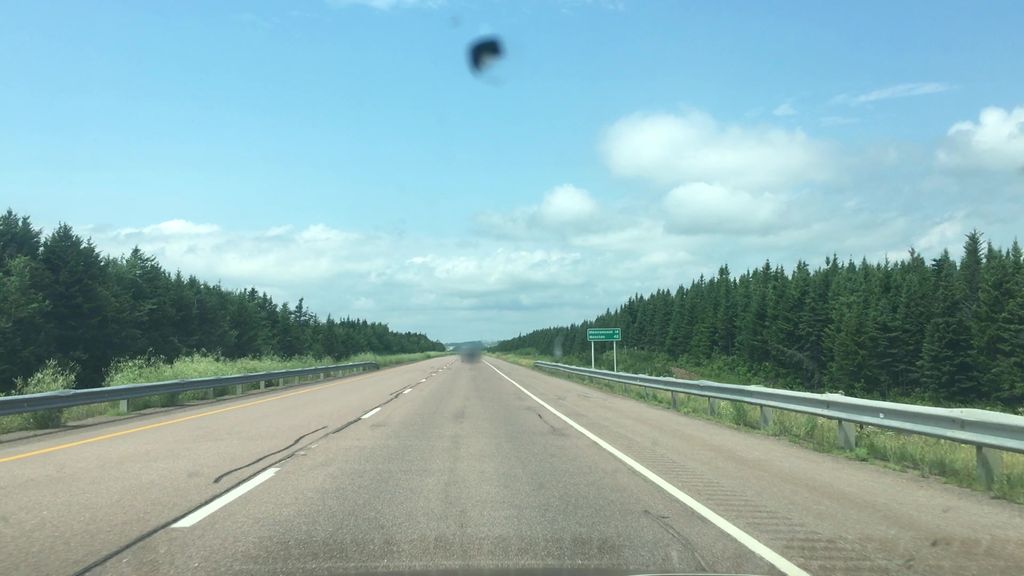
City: charlottetown